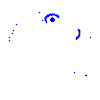
Particle: pion